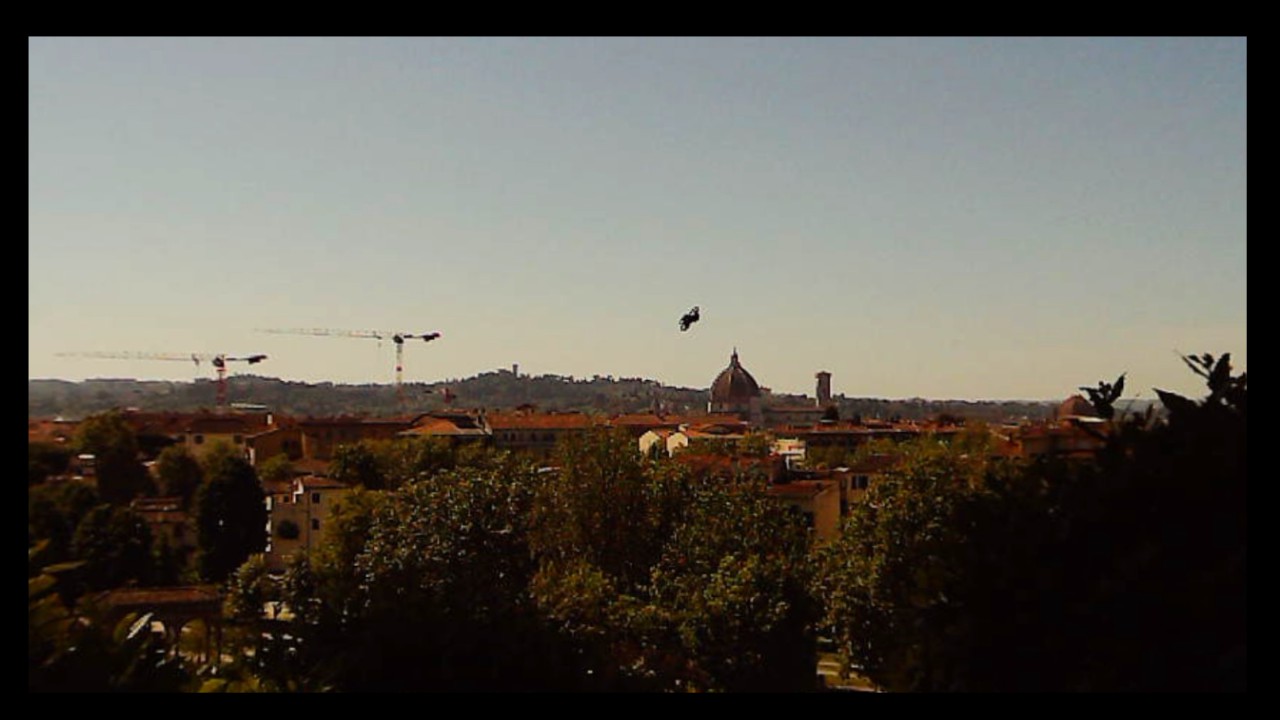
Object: Betafpv air75